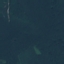
Land use / land cover: Forest